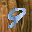
Label: 9